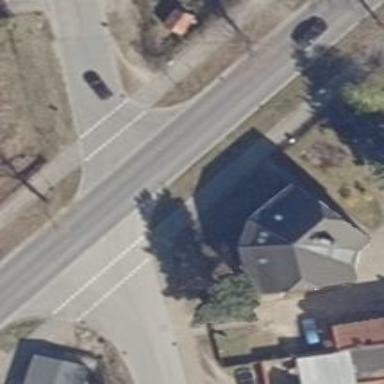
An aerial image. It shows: Detached building with half-hipped roof.